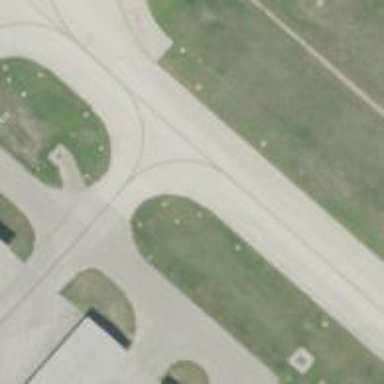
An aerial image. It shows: View of taxiway at the airport.